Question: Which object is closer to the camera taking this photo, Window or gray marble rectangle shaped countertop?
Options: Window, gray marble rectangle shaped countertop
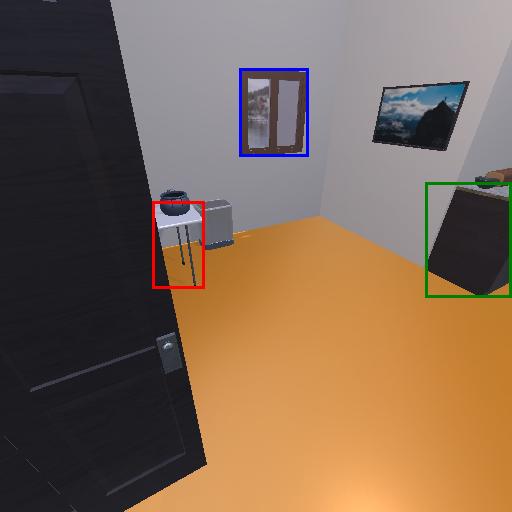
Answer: Window